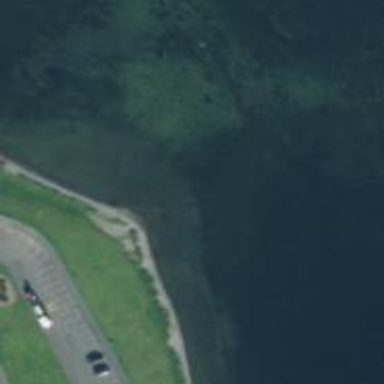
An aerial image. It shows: Slipway on leisure land.